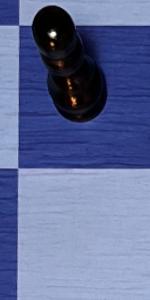
Label: Empty